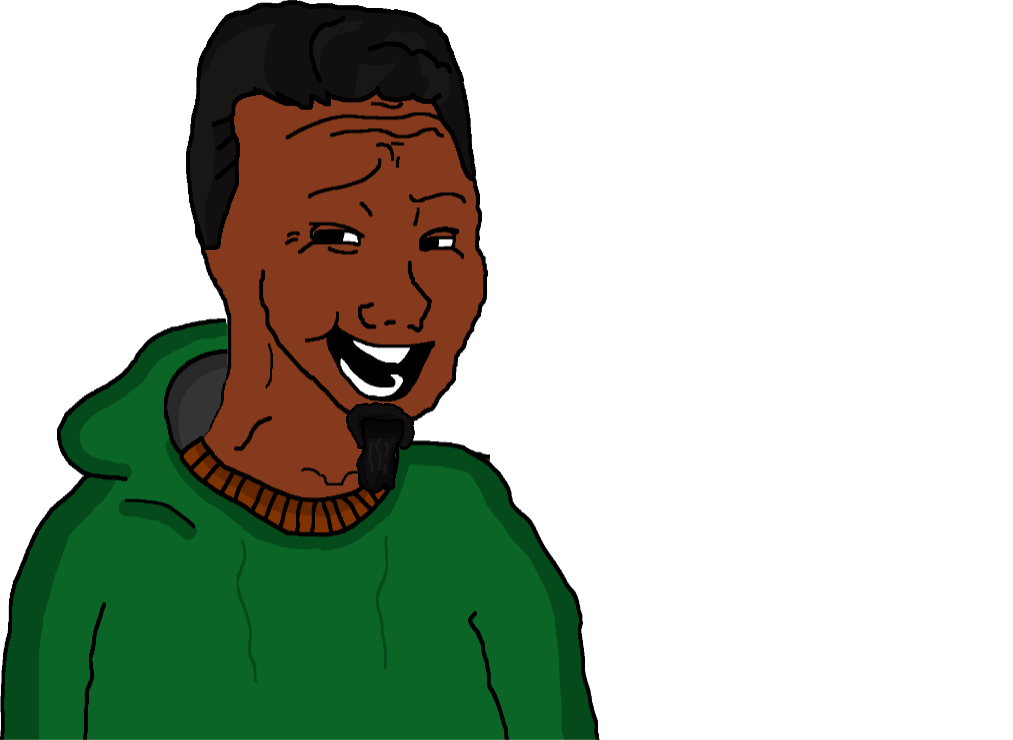
Label: 5_Blackjak